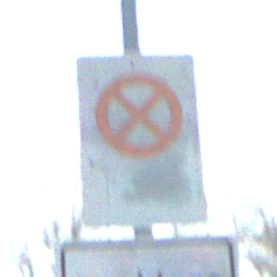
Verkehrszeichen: Taxenstand
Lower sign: ZeitangabenMitBeschraenkungAufWochentage1
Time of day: MorningAfternoon
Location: Outdoor (Suburban)
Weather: PartlyCloudy
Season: NotSpecified
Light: Natural